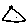
Label: triangle